Question: My goal is to have an 'EditText' that has no fancy features, just the Text Selection Handler for moving the cursor more easily -- so no context menus or pop-ups.
I've disabled the appearance of the text editing function actionbar (copy/Paste etc.) by consuming the ActionMode Callback event, as per <URL>.
The middle Middle Text Select Handle (see image below) still appears when text exists in the field and a click occurs within the text. Great! I want to keep this behaviour. What I DON'T want is the "PASTE" menu to appear when the Text Select Handle itself is clicked.

I have also disabled long-click input for the EditText by setting 'android:longClickable="false"' in the styles XML. Disabling the long click prevents the "Paste/Replace" menu from appearing when the mouse is clicked and held (i.e. long touch), however when the mouse is clicked (single touch) within the text, the text selection handle appears, and when the text selection handle itself is clicked, then the "paste" menu option appears (when there's text in the clipboard). This is what I'm trying to prevent.
From what I can see from the source, the 'ActionPopupWindow' is what pops up with the PASTE/REPLACE options. ActionPopupWindow is a protected variable (mActionPopupWindow) in the private abstract class HandleView within public class android.widget.Editor...
Short of disabling the clipboard service or editing the Android Source code, is there a way that I can prevent this from showing? I tried to define a new style for 'android:textSelectHandleWindowStyle', and set 'android:visibility' to 'gone', but it didn't work (app froze for a while when it would otherwise have shown).
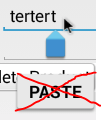
Answer: 'isSuggestionsEnabled''canPaste''EditText'
For the quick solution, copy the class below - this class overrides the <URL> class, and blocks all events accordingly.
For the gritty details, keep reading.
The solution lies in preventing PASTE/REPLACE menu from appearing in the <URL> return;'. The two methods that are used as the basis to set these variables are both in the 'EditText' class:
- <URL>
So incorporating these updates into a class that also has the <URL> for controlling the cursor:
'''
package com.cjbs.widgets;
import android.content.Context;
import android.util.AttributeSet;
import android.view.ActionMode;
import android.view.Menu;
import android.view.MenuItem;
import android.widget.EditText;
/**
* This is a thin veneer over EditText, with copy/paste/spell-check removed.
*/
public class NoMenuEditText extends EditText
{
private final Context context;
/** This is a replacement method for the base TextView class' method of the same name. This
* method is used in hidden class android.widget.Editor to determine whether the PASTE/REPLACE popup
* appears when triggered from the text insertion handle. Returning false forces this window
* to never appear.
* @return false
*/
boolean canPaste()
{
return false;
}
/** This is a replacement method for the base TextView class' method of the same name. This method
* is used in hidden class android.widget.Editor to determine whether the PASTE/REPLACE popup
* appears when triggered from the text insertion handle. Returning false forces this window
* to never appear.
* @return false
*/
@Override
public boolean isSuggestionsEnabled()
{
return false;
}
public NoMenuEditText(Context context)
{
super(context);
this.context = context;
init();
}
public NoMenuEditText(Context context, AttributeSet attrs)
{
super(context, attrs);
this.context = context;
init();
}
public NoMenuEditText(Context context, AttributeSet attrs, int defStyle)
{
super(context, attrs, defStyle);
this.context = context;
init();
}
private void init()
{
this.setCustomSelectionActionModeCallback(new ActionModeCallbackInterceptor());
this.setLongClickable(false);
}
/**
* Prevents the action bar (top horizontal bar with cut, copy, paste, etc.) from appearing
* by intercepting the callback that would cause it to be created, and returning false.
*/
private class ActionModeCallbackInterceptor implements ActionMode.Callback
{
private final String TAG = NoMenuEditText.class.getSimpleName();
public boolean onCreateActionMode(ActionMode mode, Menu menu) { return false; }
public boolean onPrepareActionMode(ActionMode mode, Menu menu) { return false; }
public boolean onActionItemClicked(ActionMode mode, MenuItem item) { return false; }
public void onDestroyActionMode(ActionMode mode) {}
}
}
'''
I've tested this in Android v4.4.2 and v4.4.3.